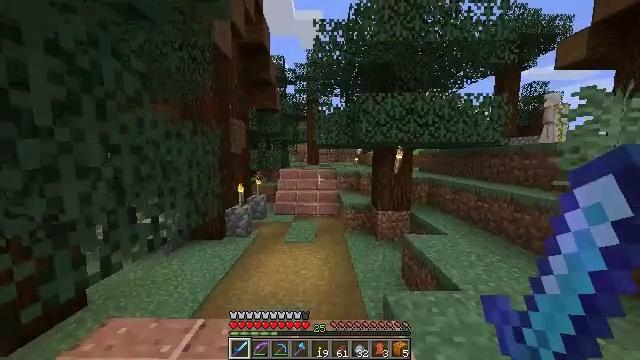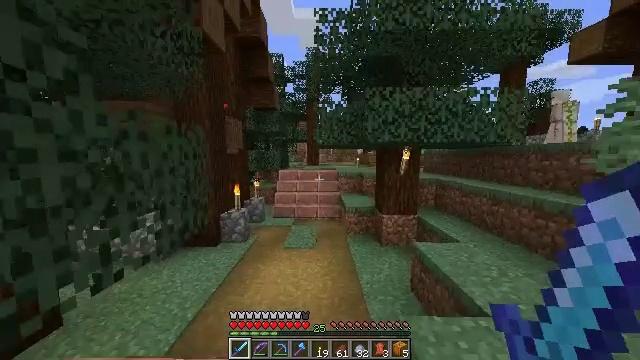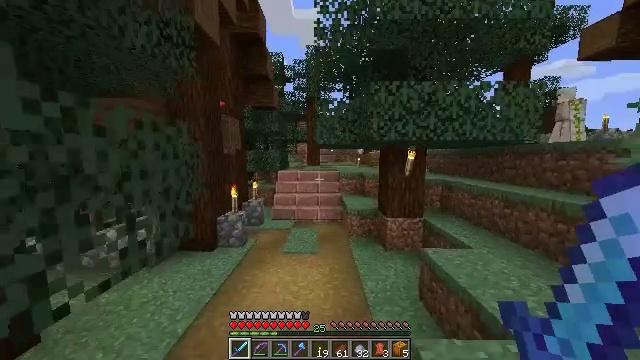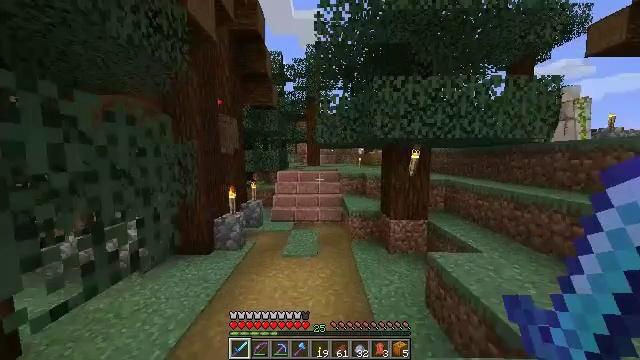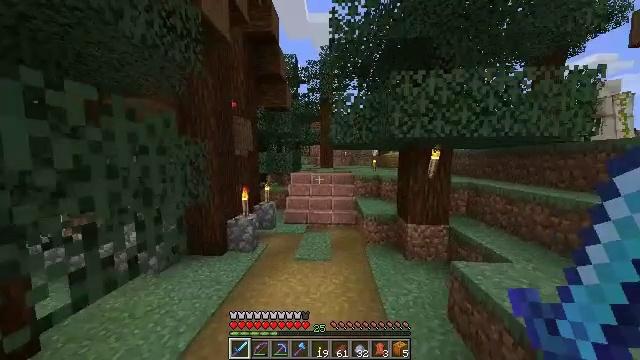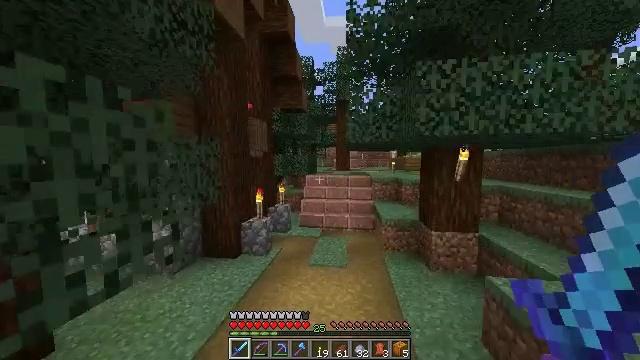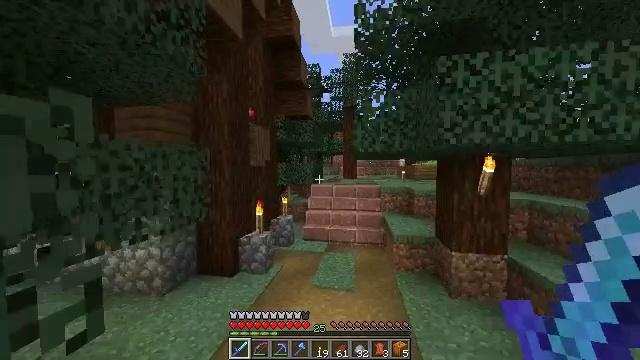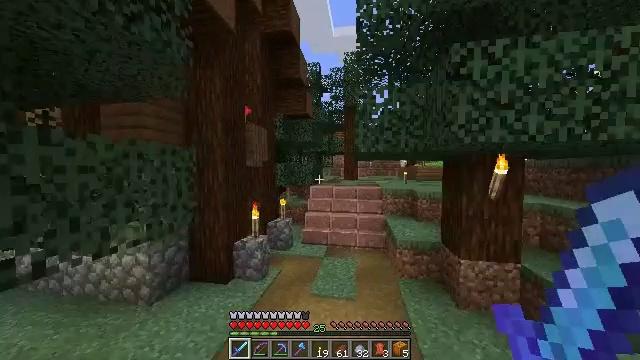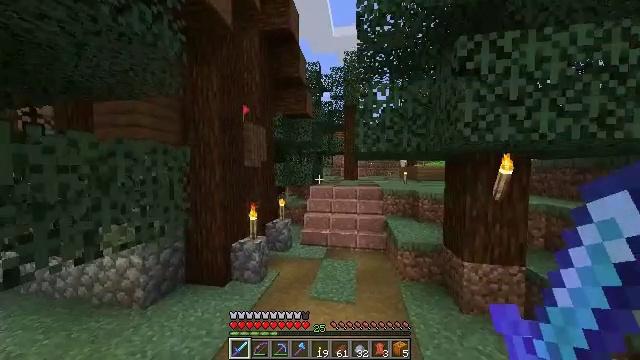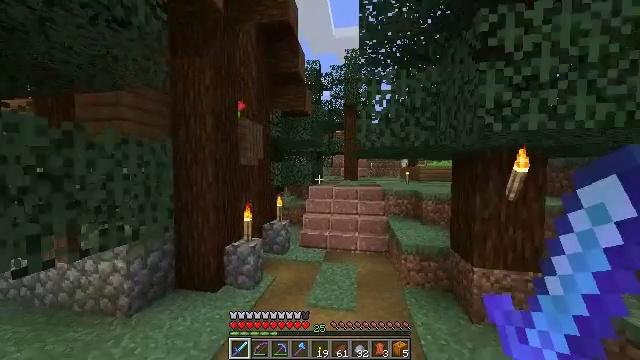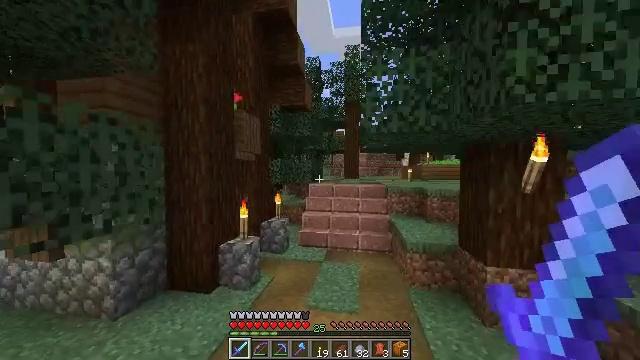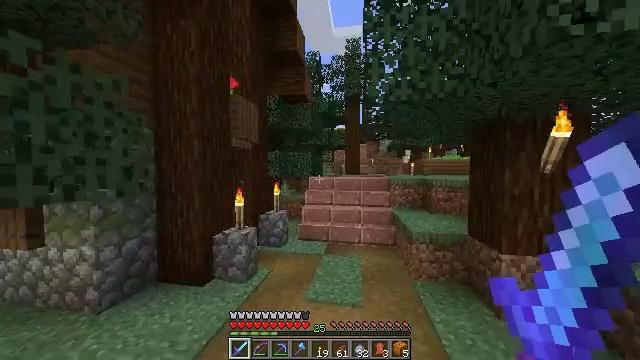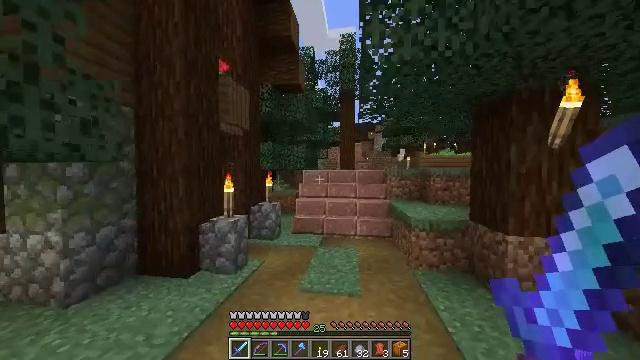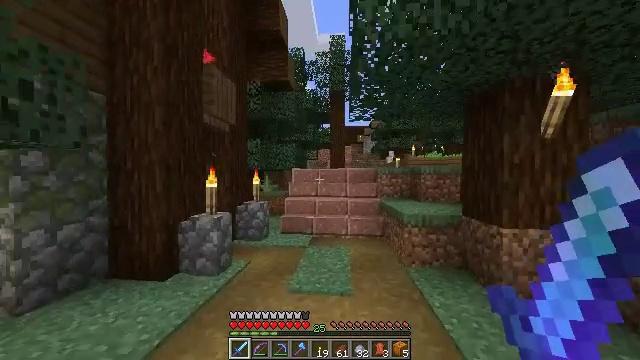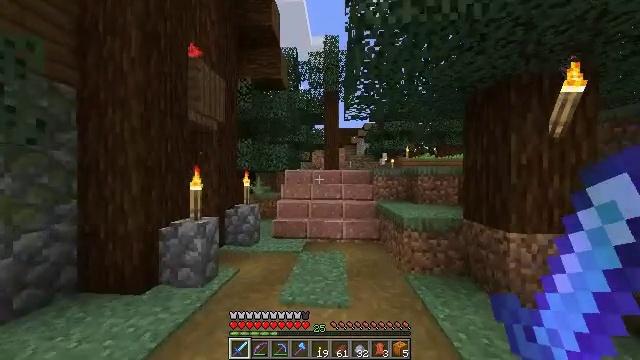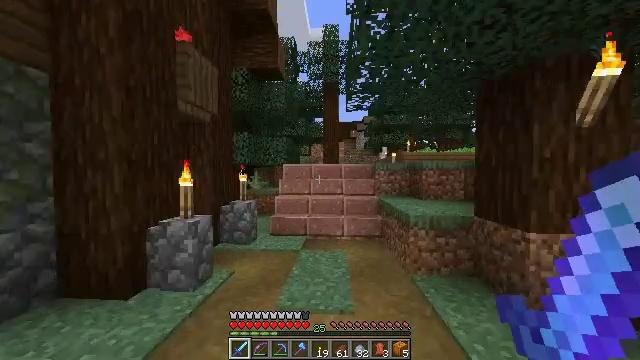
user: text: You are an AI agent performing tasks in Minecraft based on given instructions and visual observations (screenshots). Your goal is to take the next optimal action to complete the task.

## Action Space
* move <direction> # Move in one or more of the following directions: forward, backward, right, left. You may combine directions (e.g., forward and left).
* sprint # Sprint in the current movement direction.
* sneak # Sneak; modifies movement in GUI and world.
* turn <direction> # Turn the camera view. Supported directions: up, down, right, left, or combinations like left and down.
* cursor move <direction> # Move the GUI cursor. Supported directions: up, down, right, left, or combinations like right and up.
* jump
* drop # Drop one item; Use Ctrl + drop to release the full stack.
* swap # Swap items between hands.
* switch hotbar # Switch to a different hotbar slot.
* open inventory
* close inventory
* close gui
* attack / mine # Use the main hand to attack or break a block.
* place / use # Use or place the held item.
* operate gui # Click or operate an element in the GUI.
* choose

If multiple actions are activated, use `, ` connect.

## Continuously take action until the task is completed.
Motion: motion action
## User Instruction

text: Collect potatoes from the garden.
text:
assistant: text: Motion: move forward
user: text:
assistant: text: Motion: move forward
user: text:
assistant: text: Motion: move forward
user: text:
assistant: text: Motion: move forward, sprint, turn left
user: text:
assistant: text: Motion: move forward, sprint, turn left
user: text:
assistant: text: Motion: move forward, turn left and up
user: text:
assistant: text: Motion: move forward
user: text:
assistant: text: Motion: move forward
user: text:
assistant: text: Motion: move forward
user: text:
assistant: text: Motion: move forward
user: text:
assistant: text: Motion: move forward
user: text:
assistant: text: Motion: move forward, turn right
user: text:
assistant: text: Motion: move forward, turn right and up
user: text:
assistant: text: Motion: move forward, turn right
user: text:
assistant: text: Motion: move forward, turn down
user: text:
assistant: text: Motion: move forward
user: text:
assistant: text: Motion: move forward
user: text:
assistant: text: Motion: move forward, sprint
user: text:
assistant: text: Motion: move forward, sprint
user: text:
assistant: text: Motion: move forward, sprint
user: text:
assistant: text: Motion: move forward
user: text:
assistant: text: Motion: move forward, turn down
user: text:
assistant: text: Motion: move forward
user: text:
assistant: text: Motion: move forward, turn right
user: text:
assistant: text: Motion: move forward
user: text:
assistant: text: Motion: move forward, turn up
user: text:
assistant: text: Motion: move forward
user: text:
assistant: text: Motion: move forward
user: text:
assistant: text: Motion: move forward
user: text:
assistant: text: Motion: move forward